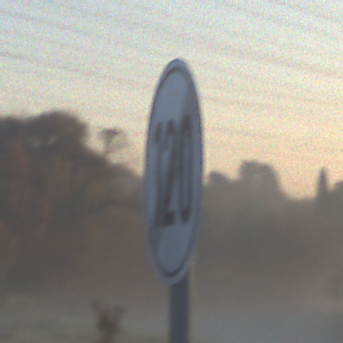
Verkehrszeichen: EndeGeschwindigkeit120
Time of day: Dawn
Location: Outdoor (Nature)
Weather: Clear
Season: NotSpecified
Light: Natural